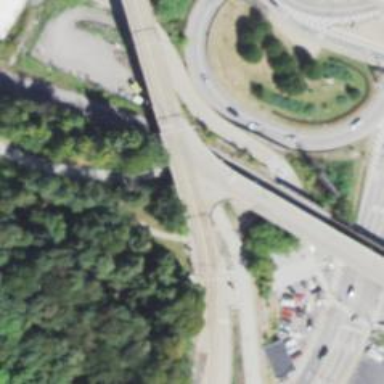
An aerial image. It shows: There is bridge over busway.